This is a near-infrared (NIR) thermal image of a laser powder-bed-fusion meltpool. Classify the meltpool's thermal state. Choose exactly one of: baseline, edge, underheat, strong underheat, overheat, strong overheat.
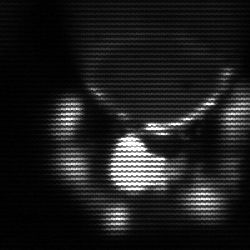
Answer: edge